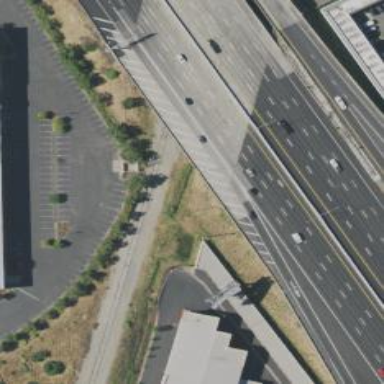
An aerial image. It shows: Bridge over motorway_link.